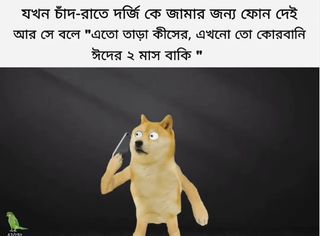
Text: যখন চাঁদ-রাতে দর্জি কে জামার জন্য ফোন দেই আর সে বলে এতো তাড়া কিসের; এখনো তো কোরবানি ঈদের ২ মাস বাকি
Label: Non Hate